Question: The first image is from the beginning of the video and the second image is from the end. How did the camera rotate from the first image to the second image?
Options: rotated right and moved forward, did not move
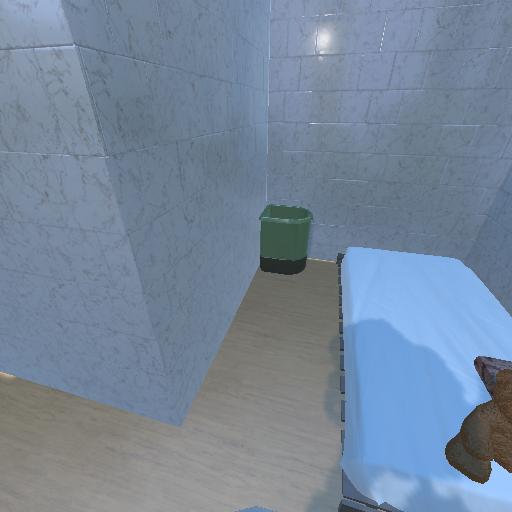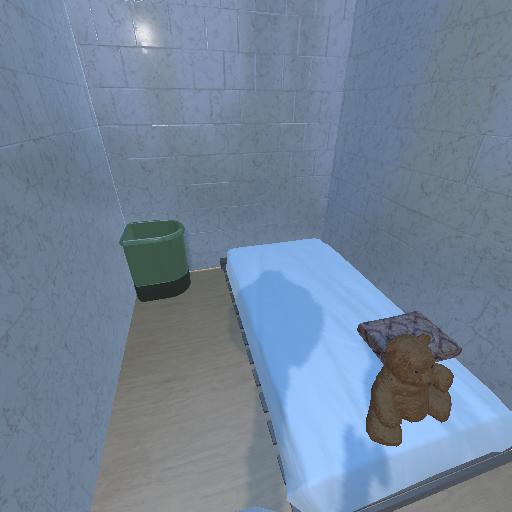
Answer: rotated right and moved forward